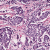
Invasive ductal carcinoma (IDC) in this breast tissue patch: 1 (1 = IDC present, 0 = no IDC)